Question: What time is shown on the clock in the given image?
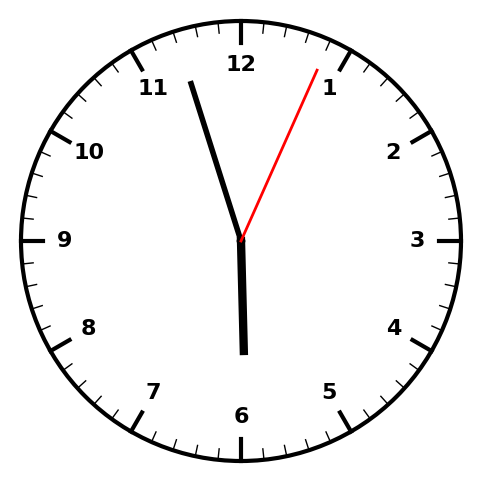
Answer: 05:57:04